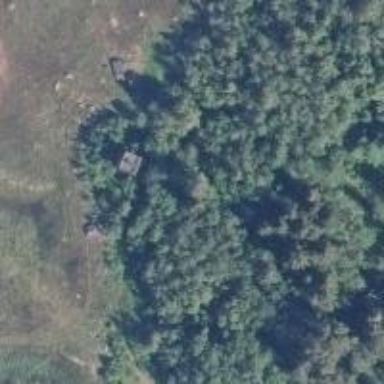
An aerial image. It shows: Bird hide located in leisure land area.